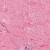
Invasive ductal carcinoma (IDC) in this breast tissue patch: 0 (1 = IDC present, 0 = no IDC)